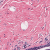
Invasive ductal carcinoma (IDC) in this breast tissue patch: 0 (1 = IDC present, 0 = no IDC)